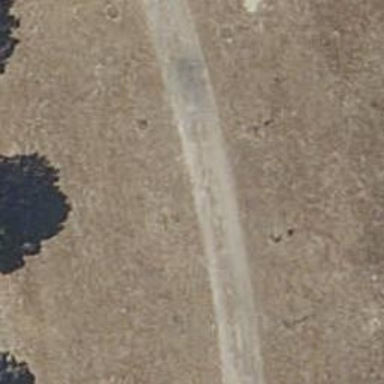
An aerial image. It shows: Dirt path.